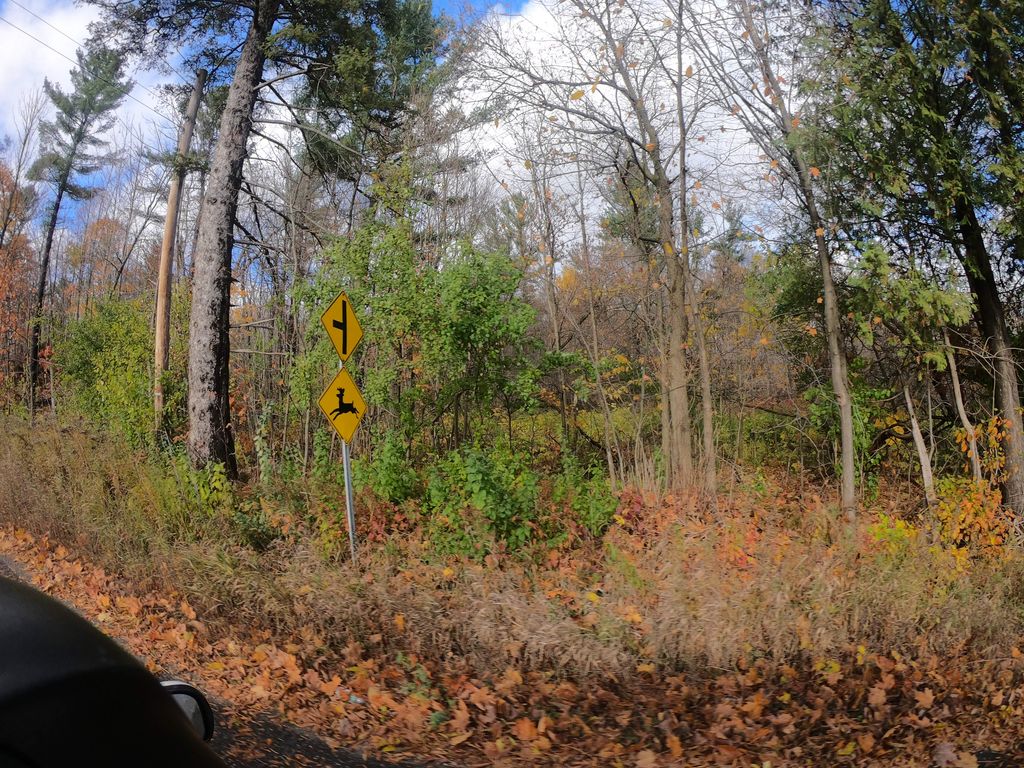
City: ottawa-gatineau